Field crop: maize
Growth stage: 2
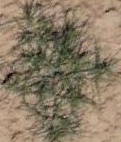
Species: salsola